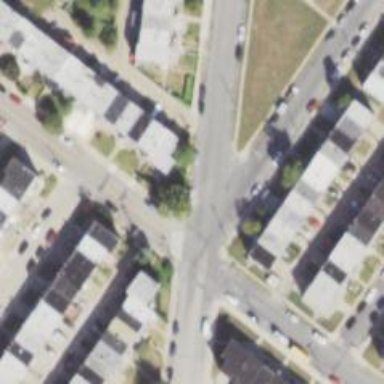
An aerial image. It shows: Alley classified as service road.